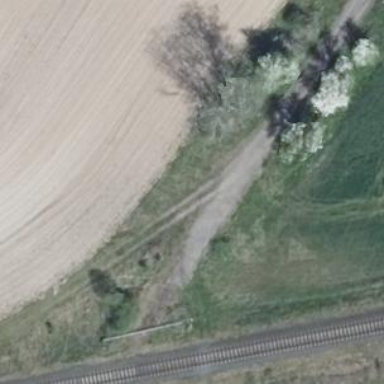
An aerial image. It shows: Track with grade 2 tracktype.